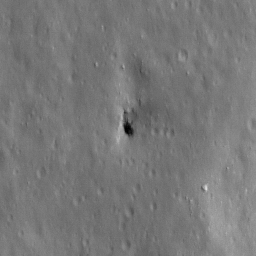
Pit: Stevinus 7
Host crater: Stevinus
Host type: impact_melt
Lunar coordinates: latitude -32.355, longitude 54.713